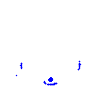
Particle: electron